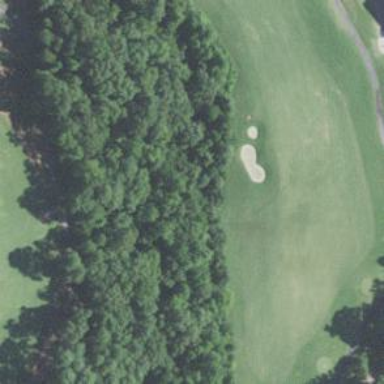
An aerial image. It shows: Golf fairway surrounded by grass.